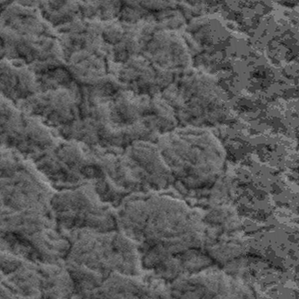
Label: frost